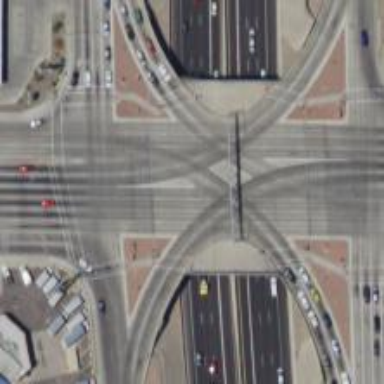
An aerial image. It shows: Secondary link road crossing over bridge.